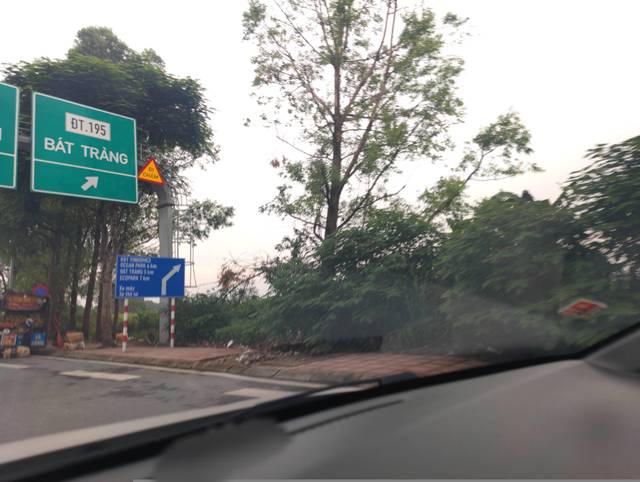
Region: Vietnam
Coordinates: 21.015, 105.915